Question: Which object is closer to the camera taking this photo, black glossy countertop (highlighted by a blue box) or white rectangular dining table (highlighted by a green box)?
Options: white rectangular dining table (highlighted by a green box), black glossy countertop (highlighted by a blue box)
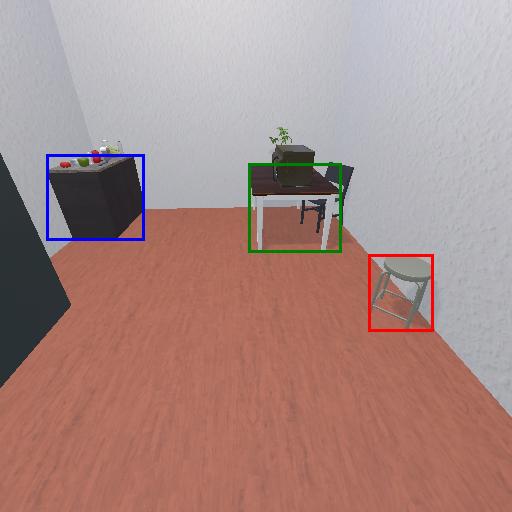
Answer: white rectangular dining table (highlighted by a green box)